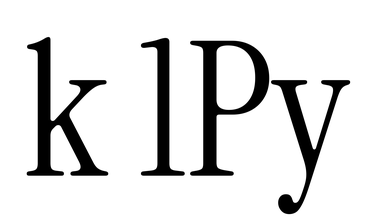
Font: InstrumentSerif-Regular